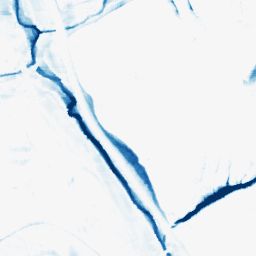
Category: morphological
Decomposition family: morphological_rect
Decomposition parameters: operation: closing
width: 20
height: 10
Upsampling method: bicubic_3x
Upsampling parameters: scale: 3
Upsampling scale: 3